Aerial crown-view tile of a tropical tree (Barro Colorado Island, Panama), acquired 20250915:
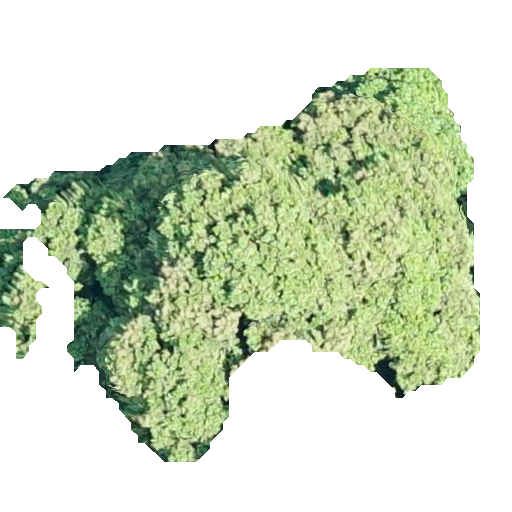
Species: Prioria copaifera
GBIF accepted scientific name: Prioria copaifera
Crown area: 167.747 m²